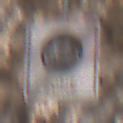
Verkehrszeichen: EndeFahrradzone
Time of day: Midday
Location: Outdoor (Urban)
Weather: PartlyCloudy
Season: NotSpecified
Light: Natural